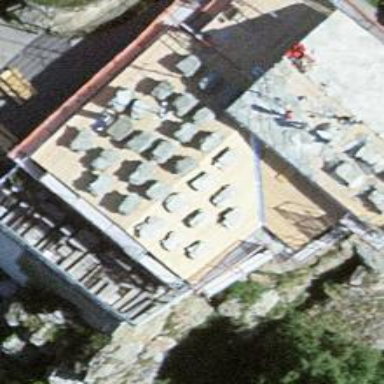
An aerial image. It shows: Restaurant.